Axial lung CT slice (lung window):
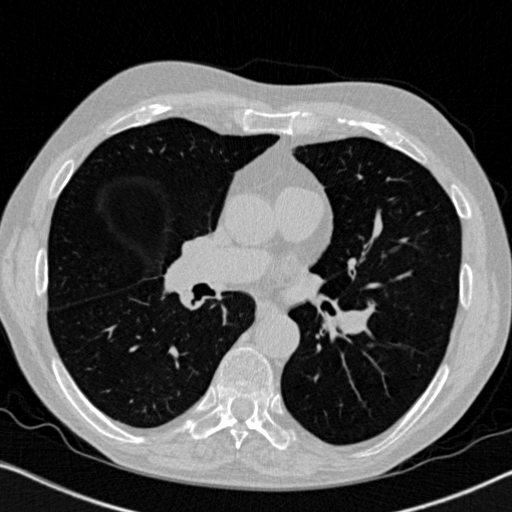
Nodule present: no